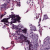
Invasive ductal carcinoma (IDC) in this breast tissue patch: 1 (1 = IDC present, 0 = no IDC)